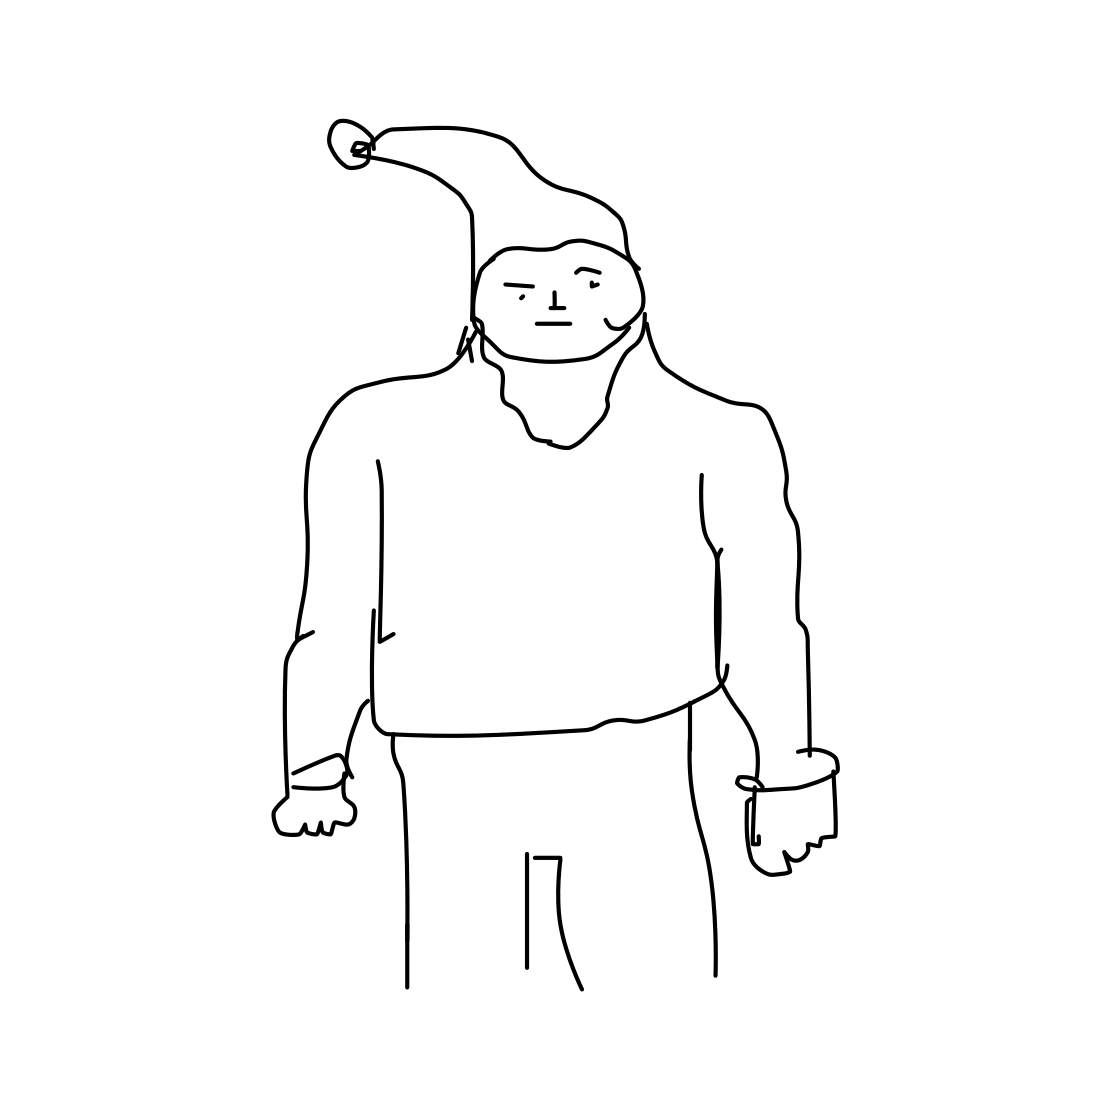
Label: santa claus